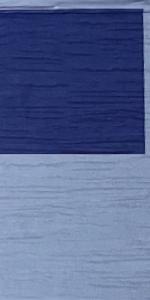
Label: Empty